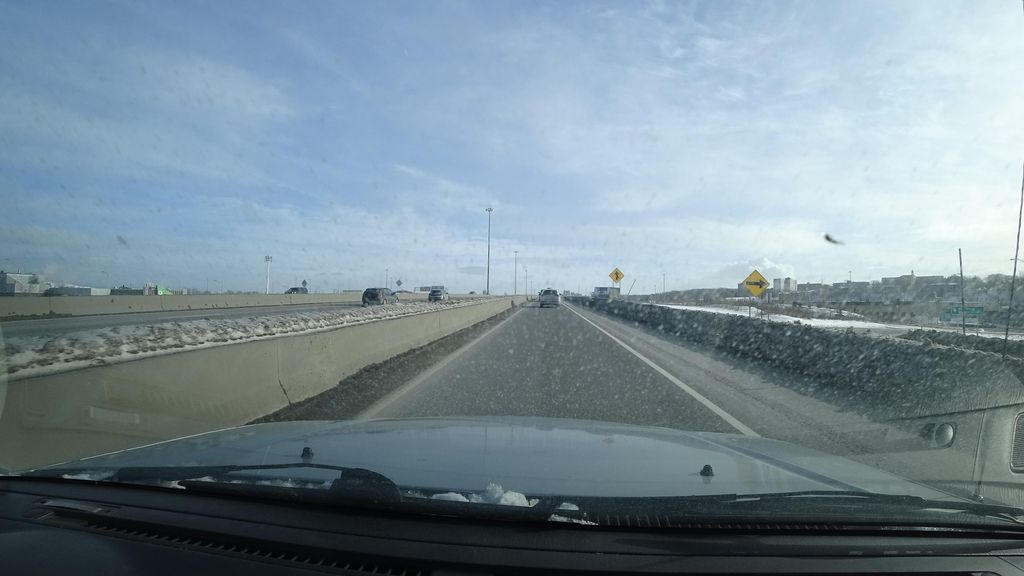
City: quebec_city